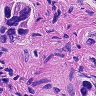
Metastatic tissue present: yes